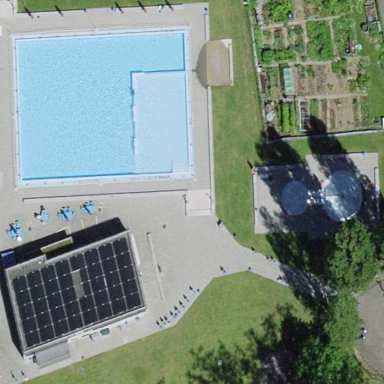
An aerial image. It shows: Park with swimming facilities.